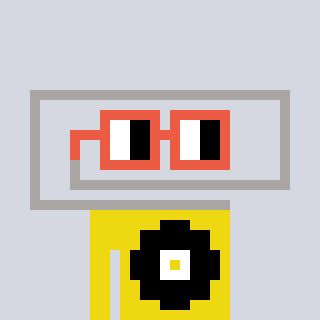
a pixel art character with square orange glasses, a paperclip-shaped head and a yellow-colored body on a cool background